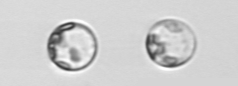
Label: Thalassiosira